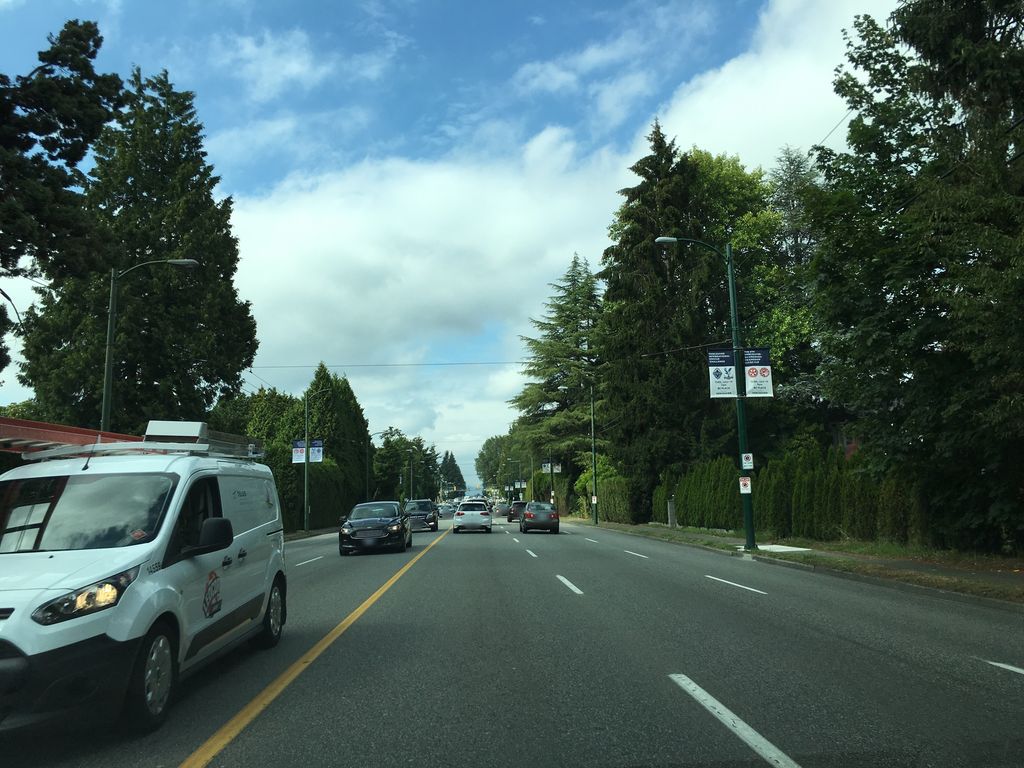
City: vancouver